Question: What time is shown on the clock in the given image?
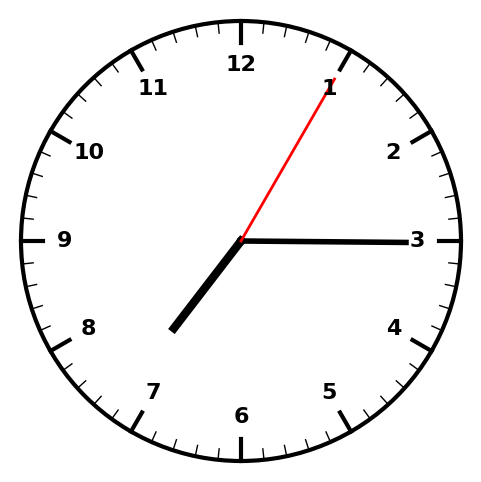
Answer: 07:15:05